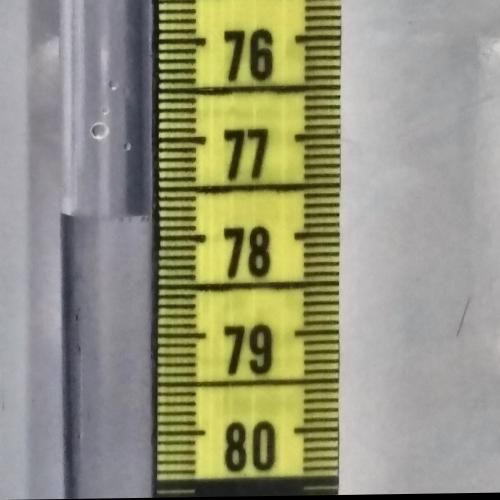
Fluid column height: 77.8 cm